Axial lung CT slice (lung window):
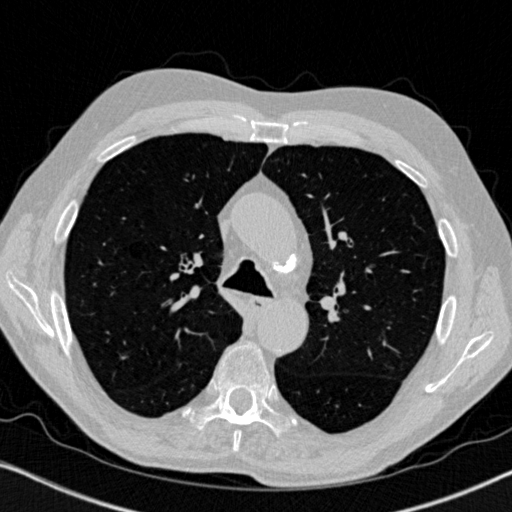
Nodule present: no